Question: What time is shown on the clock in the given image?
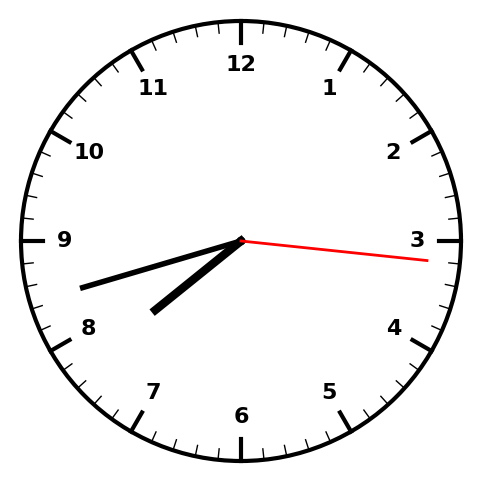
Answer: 07:42:16